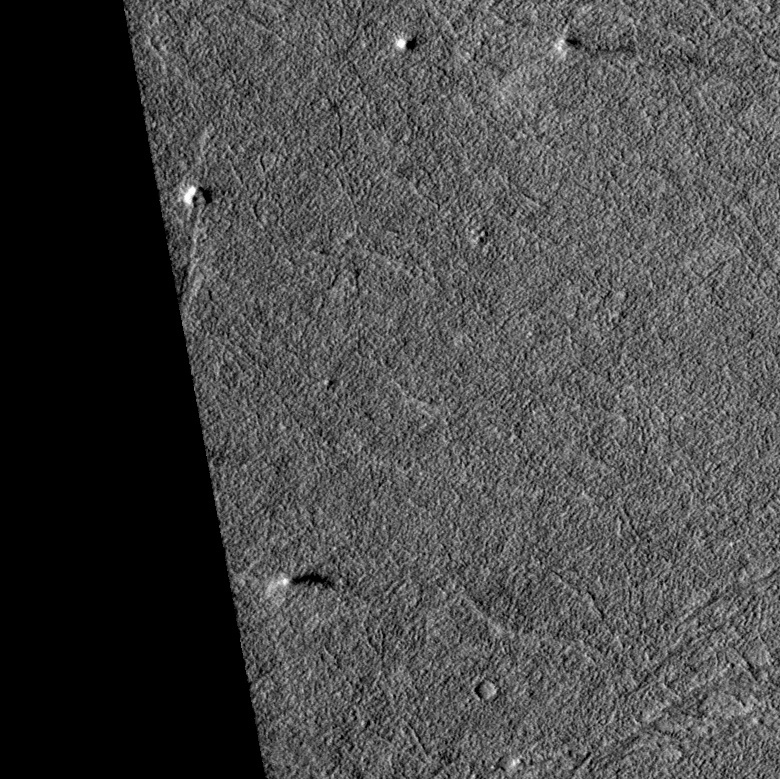
Label: dustdevil